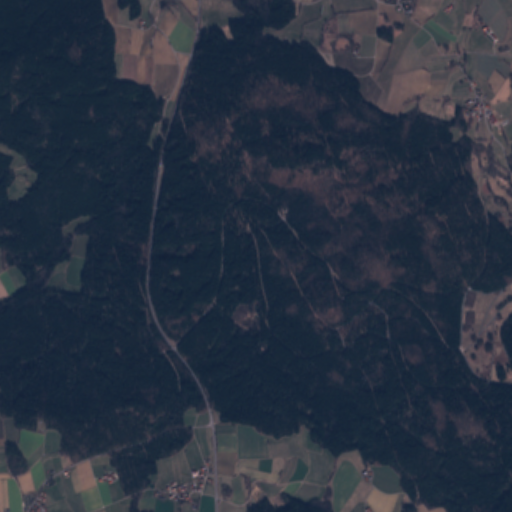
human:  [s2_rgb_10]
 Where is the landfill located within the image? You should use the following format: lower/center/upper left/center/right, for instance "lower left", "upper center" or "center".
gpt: The landfill is located in the lower center of the image.
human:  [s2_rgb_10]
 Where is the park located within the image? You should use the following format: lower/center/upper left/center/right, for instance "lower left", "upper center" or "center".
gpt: The park is located in the lower left of the image.
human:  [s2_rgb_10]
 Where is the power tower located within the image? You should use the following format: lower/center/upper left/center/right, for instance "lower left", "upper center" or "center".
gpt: There is no power tower in the image.